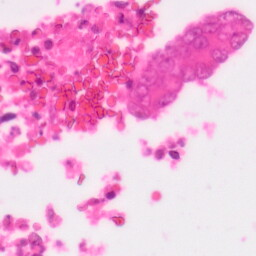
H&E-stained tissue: Colon